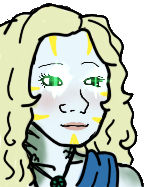
Label: 5_Trad_Wife